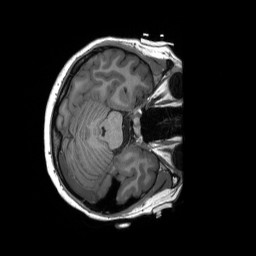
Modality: T1w
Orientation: axial
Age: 21
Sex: female
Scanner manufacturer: siemens
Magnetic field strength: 3 T
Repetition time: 2.3 s
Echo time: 0.00232 s